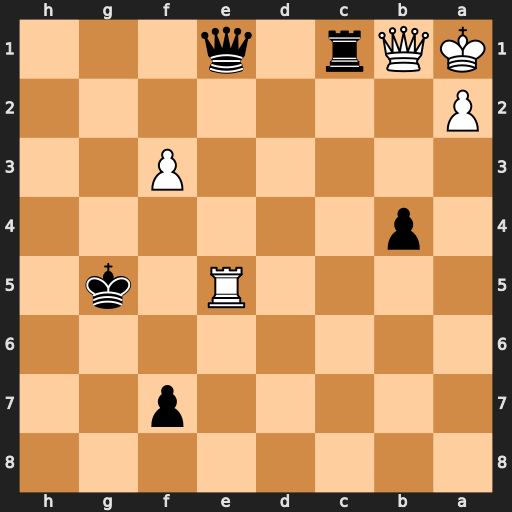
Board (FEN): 8/5p2/8/4R1k1/1p6/5P2/P7/KQr1q3
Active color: b
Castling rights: -
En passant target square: -
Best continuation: Qxe5#